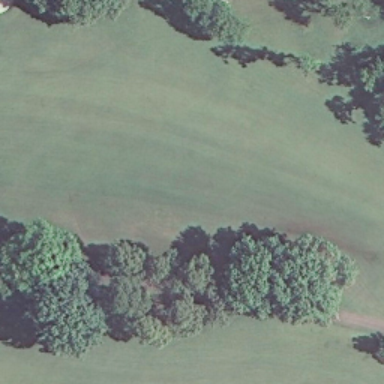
This is a part of a golf course with turfs and some trees .